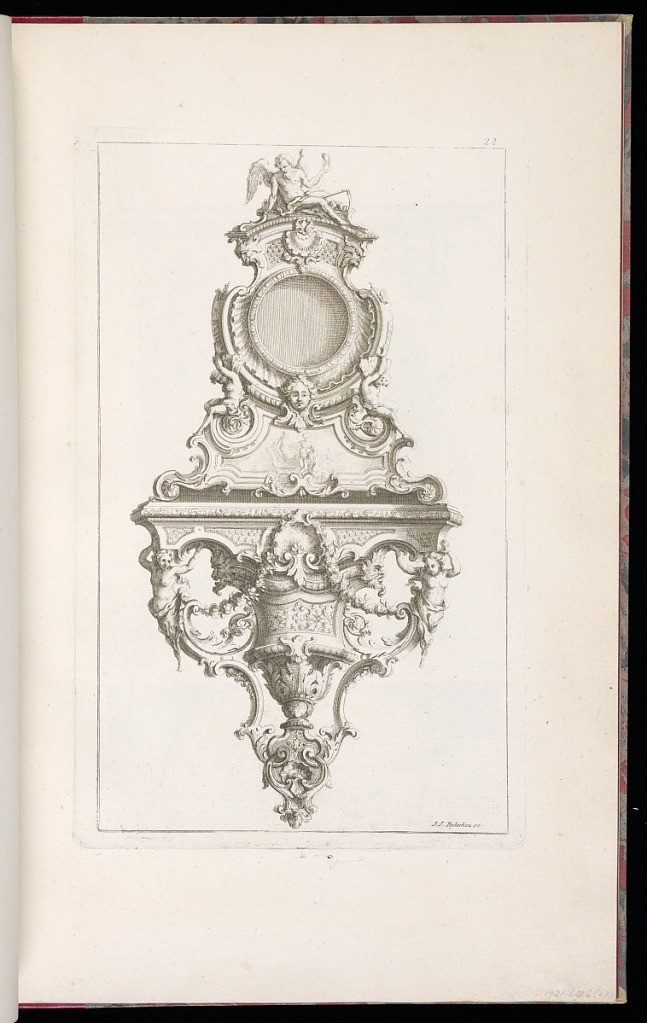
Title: Design for a Cartel Clock Case
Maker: Thomas Lainé, French, 1682 – 1739
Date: late 18th century
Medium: Etching on laid paper
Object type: Print
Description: A printed sheet from a series of thirty designs for moldings, carved frames, doors, chimneys, and liturgical objects. A design for a cartel or wall clock case decorated with allegorical and mythological figures and mascarons, the head of Apollo, herms, urns, cartouches, fleurons, shells, acanthus leaves, C-scrolls, flowers, garlands, fretwork, rosettes, an margent and gadroon ornament and motifs and the personification of time holding an hourglass and a scythe on the top. The plate is signed and numbered.